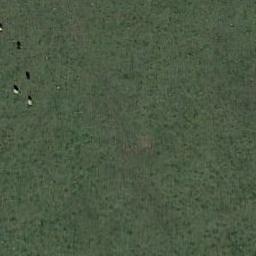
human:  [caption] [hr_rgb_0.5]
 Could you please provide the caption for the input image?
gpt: This meadow has different sparsity in different places .

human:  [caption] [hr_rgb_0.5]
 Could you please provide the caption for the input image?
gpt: The entire image is dominated by grass .

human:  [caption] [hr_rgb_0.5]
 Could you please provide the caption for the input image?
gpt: The meadow is dense but uneven .

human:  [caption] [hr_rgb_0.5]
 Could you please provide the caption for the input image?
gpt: The meadow is full of green grass .

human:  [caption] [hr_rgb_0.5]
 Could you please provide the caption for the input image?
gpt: A dense meadow with many green grass .